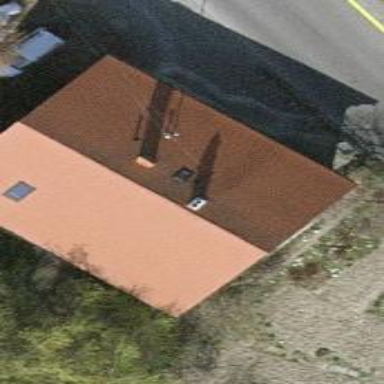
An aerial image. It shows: Simple house.